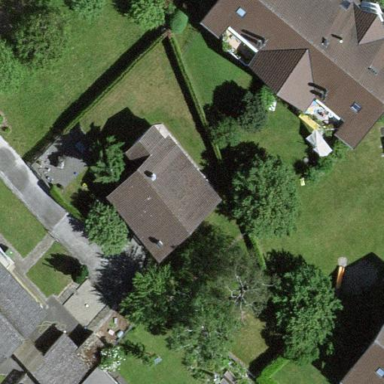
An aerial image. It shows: Residential building.